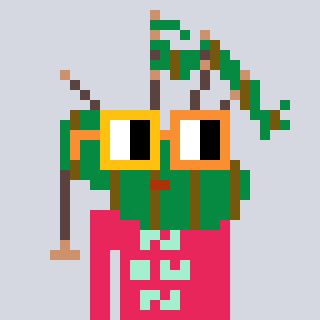
a pixel art character with square yellow and orange glasses, a bagpipe-shaped head and a redpinkish-colored body on a cool background